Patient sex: M
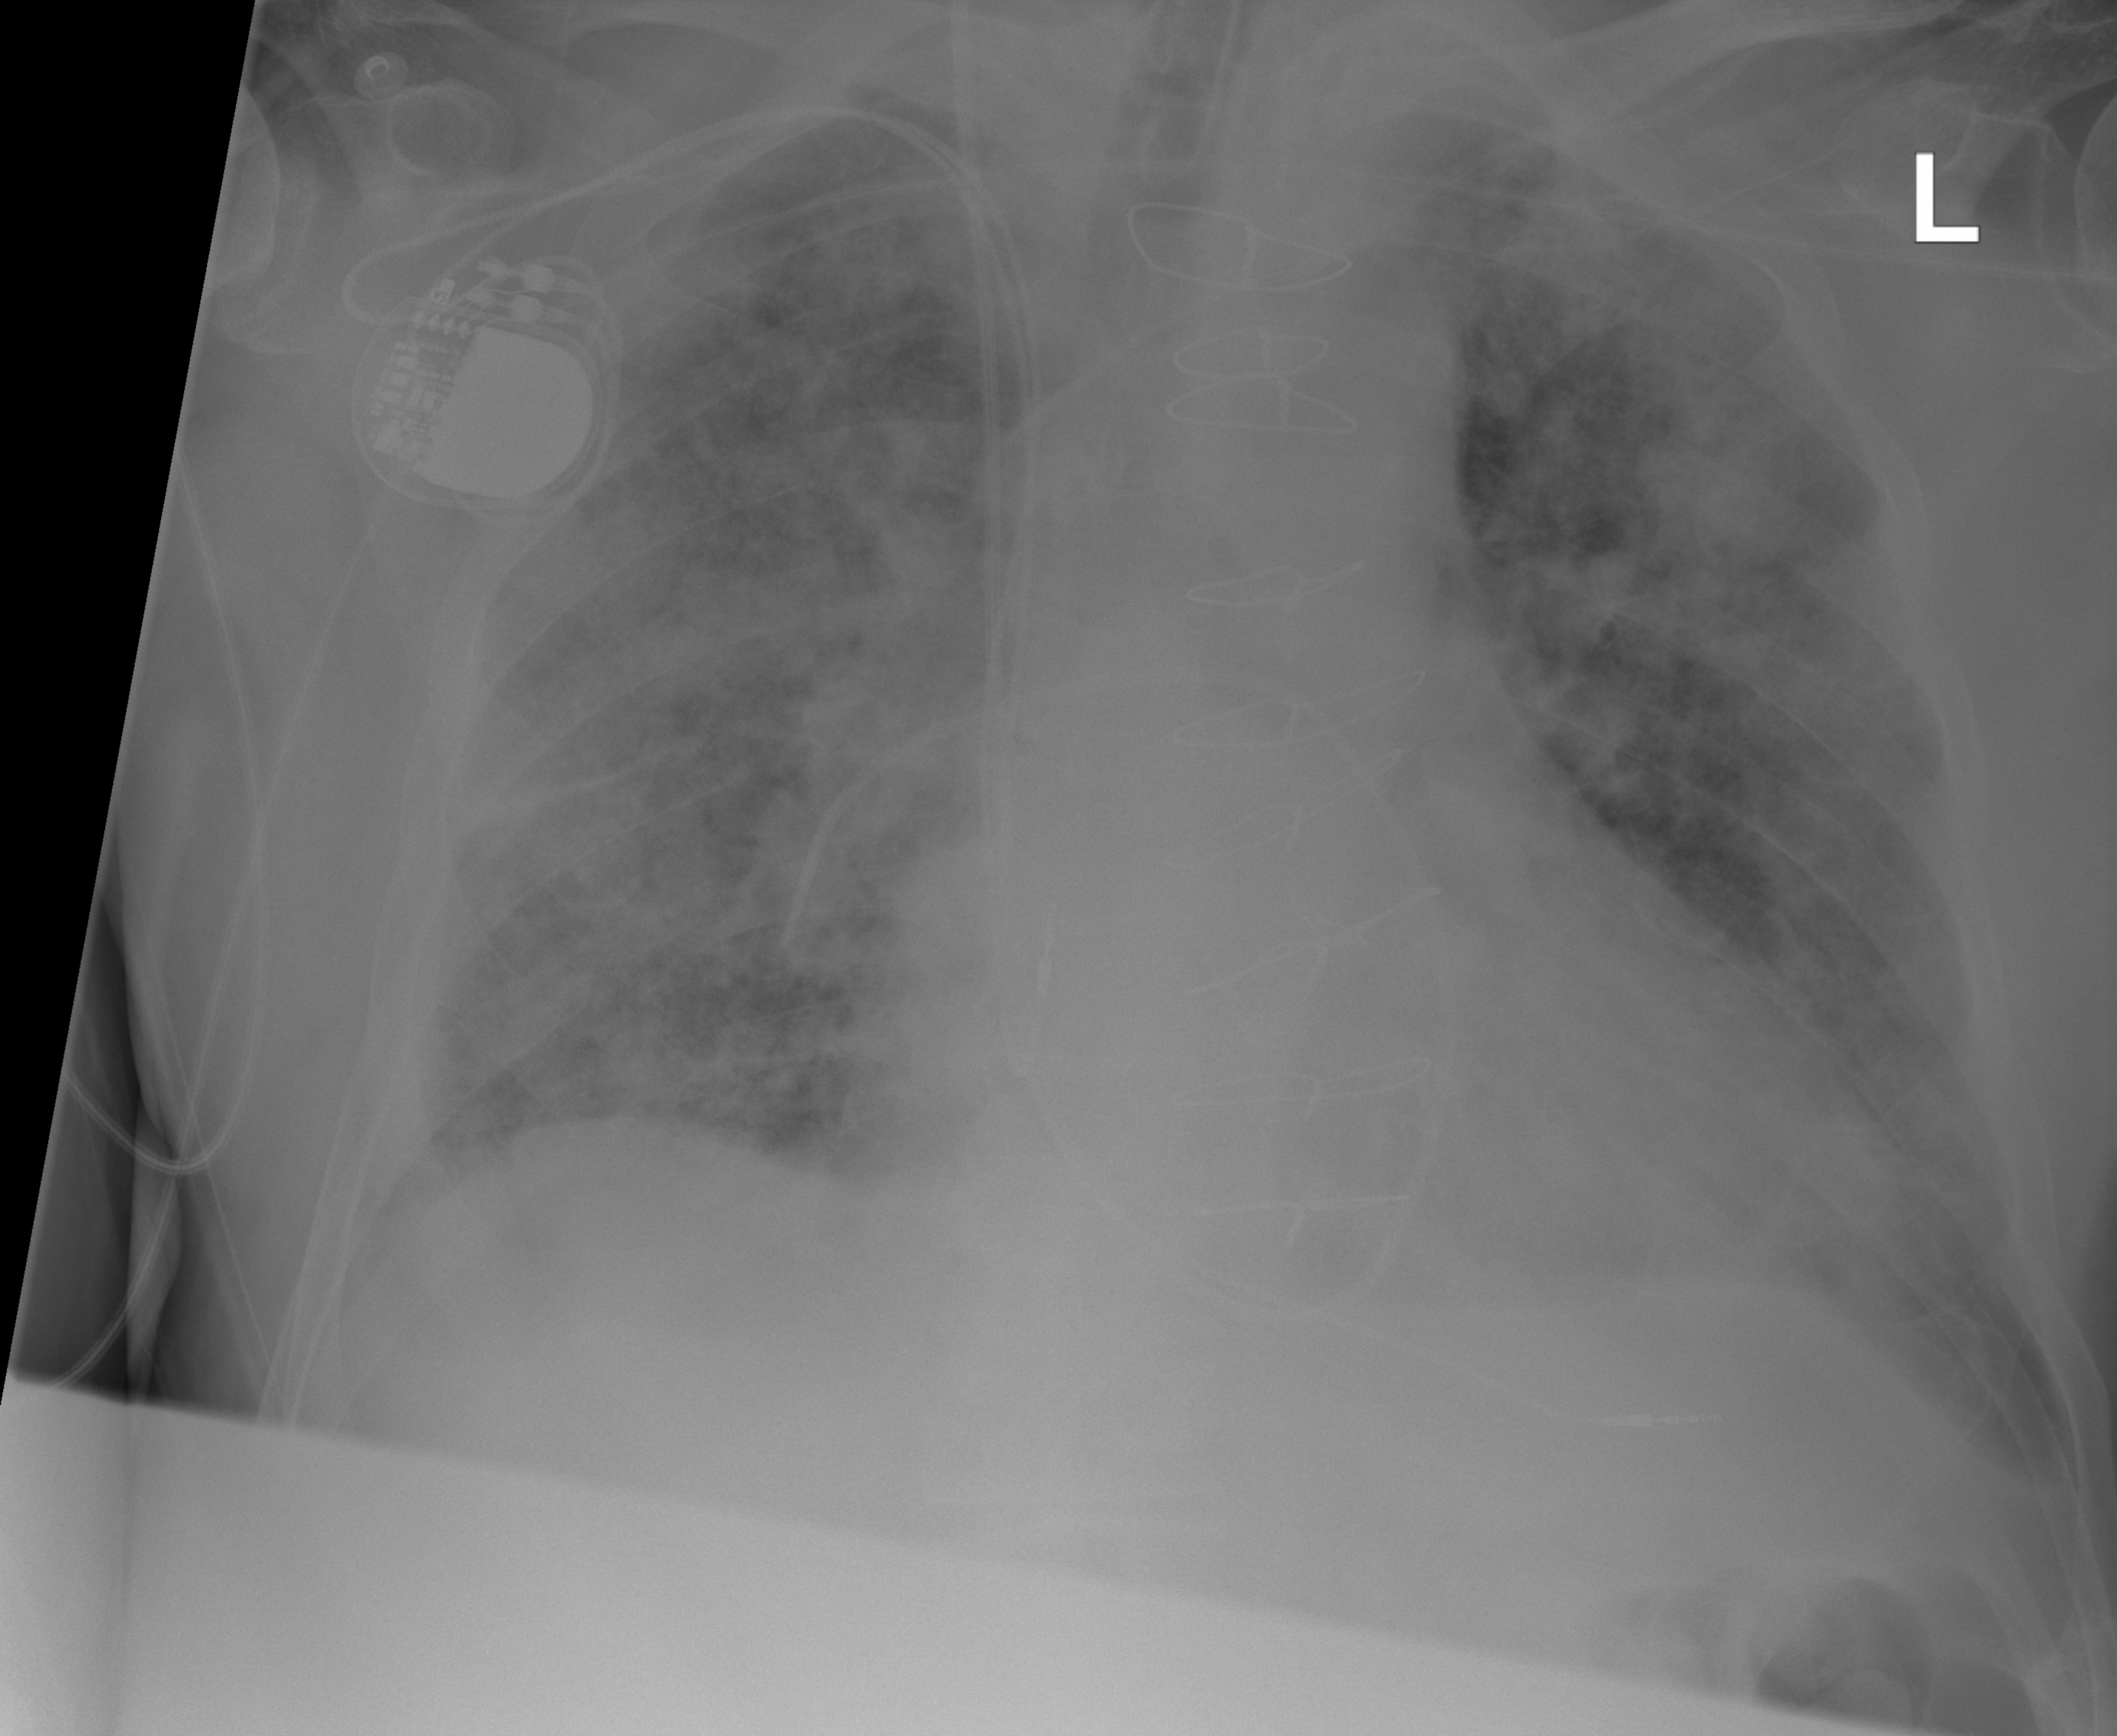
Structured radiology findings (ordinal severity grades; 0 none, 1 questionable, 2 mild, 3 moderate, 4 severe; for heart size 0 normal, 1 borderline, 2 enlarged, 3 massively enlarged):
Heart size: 2
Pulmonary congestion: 3
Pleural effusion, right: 2
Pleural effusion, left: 1
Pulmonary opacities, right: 4
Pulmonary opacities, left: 3
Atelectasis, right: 3
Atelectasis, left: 3